Interaction volume radius: 5 \u00c5
Interaction volume height: 15 \u00c5
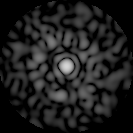
Disorder parameter: 0.8457